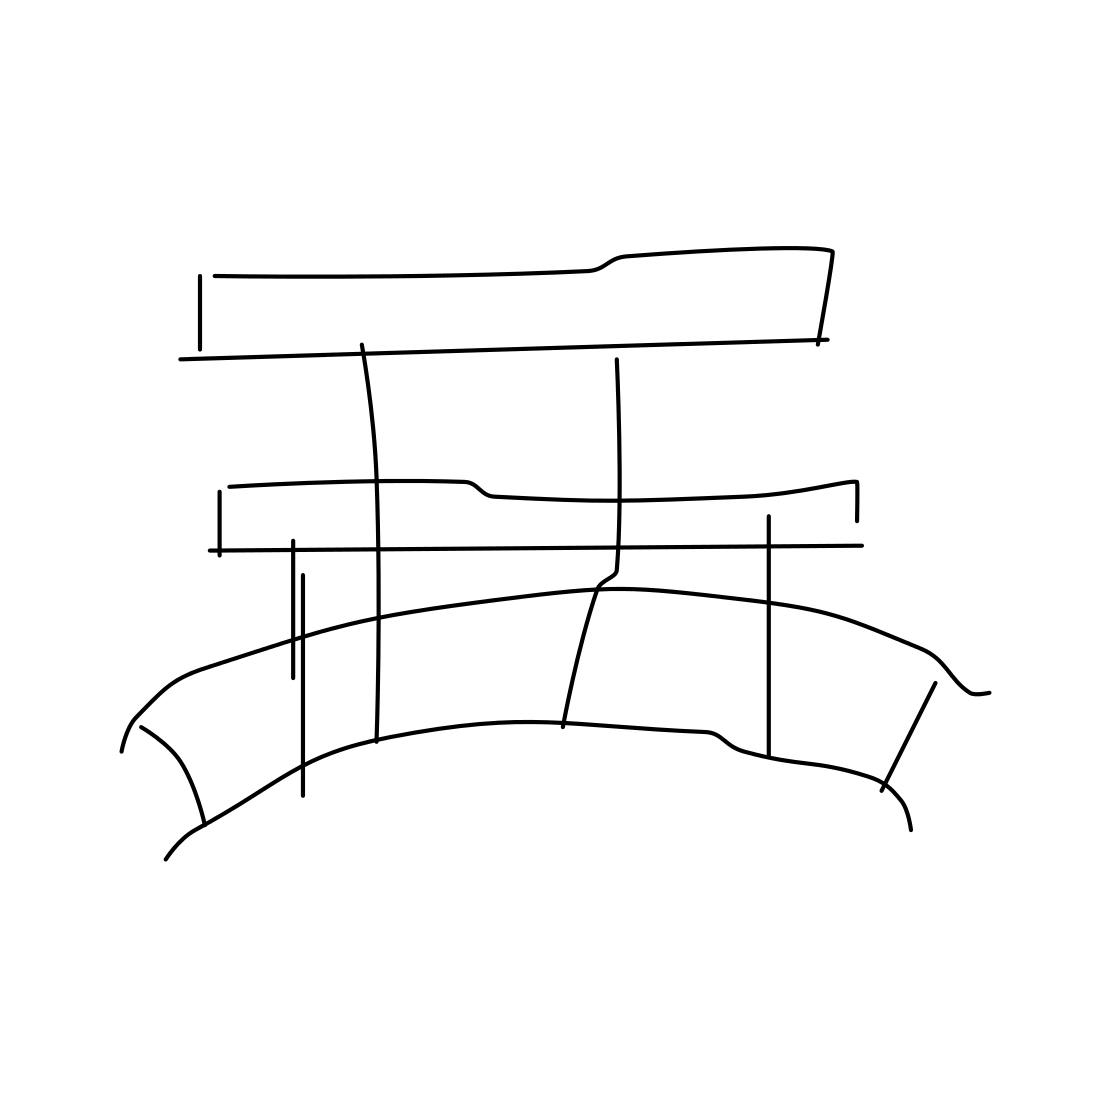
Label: bridge